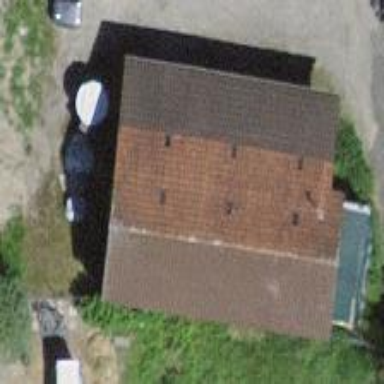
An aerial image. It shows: Barn.